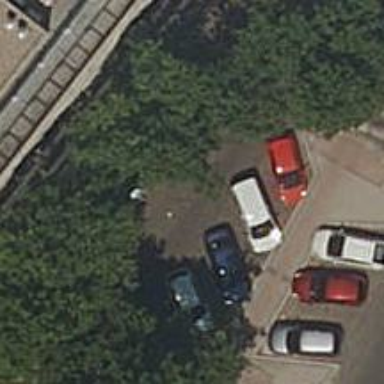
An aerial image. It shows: Motorcycle parking area.